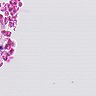
Metastatic tissue present: no